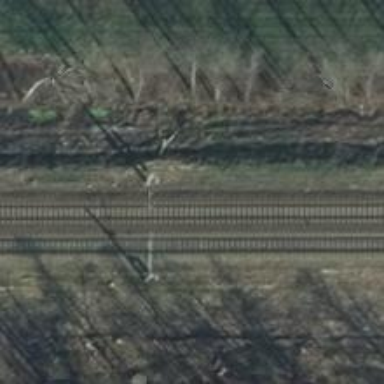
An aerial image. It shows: Milestone along the railway track with catenary mast.